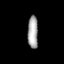
Tissue: lung
Cell type: Epithelial cells
Senescence score: 0.1691
Nuclear area (px): 332
Mean DAPI intensity: 165.578